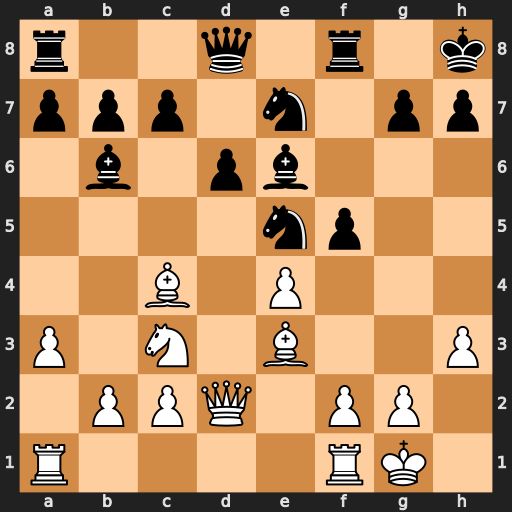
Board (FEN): r2q1r1k/ppp1n1pp/1b1pb3/4np2/2B1P3/P1N1B2P/1PPQ1PP1/R4RK1
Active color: w
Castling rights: -
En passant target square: -
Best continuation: Bxe6 Bxe3 fxe3